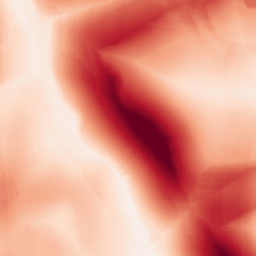
Category: morphological
Decomposition family: morphological_square
Decomposition parameters: operation: gradient
size: 50
Upsampling method: lanczos
Upsampling parameters: scale: 2
Upsampling scale: 2